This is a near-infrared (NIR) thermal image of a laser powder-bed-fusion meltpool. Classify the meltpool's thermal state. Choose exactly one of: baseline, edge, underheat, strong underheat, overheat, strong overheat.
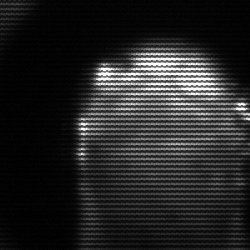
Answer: baseline